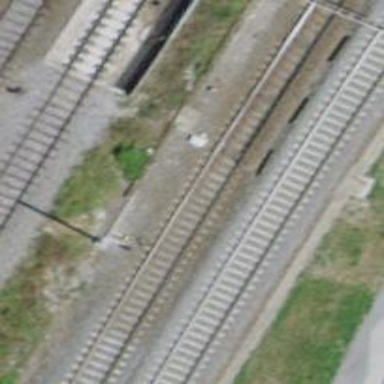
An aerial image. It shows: Railway switch.